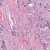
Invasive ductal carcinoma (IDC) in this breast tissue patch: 1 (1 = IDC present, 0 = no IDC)